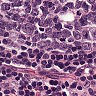
Metastatic tissue present: no